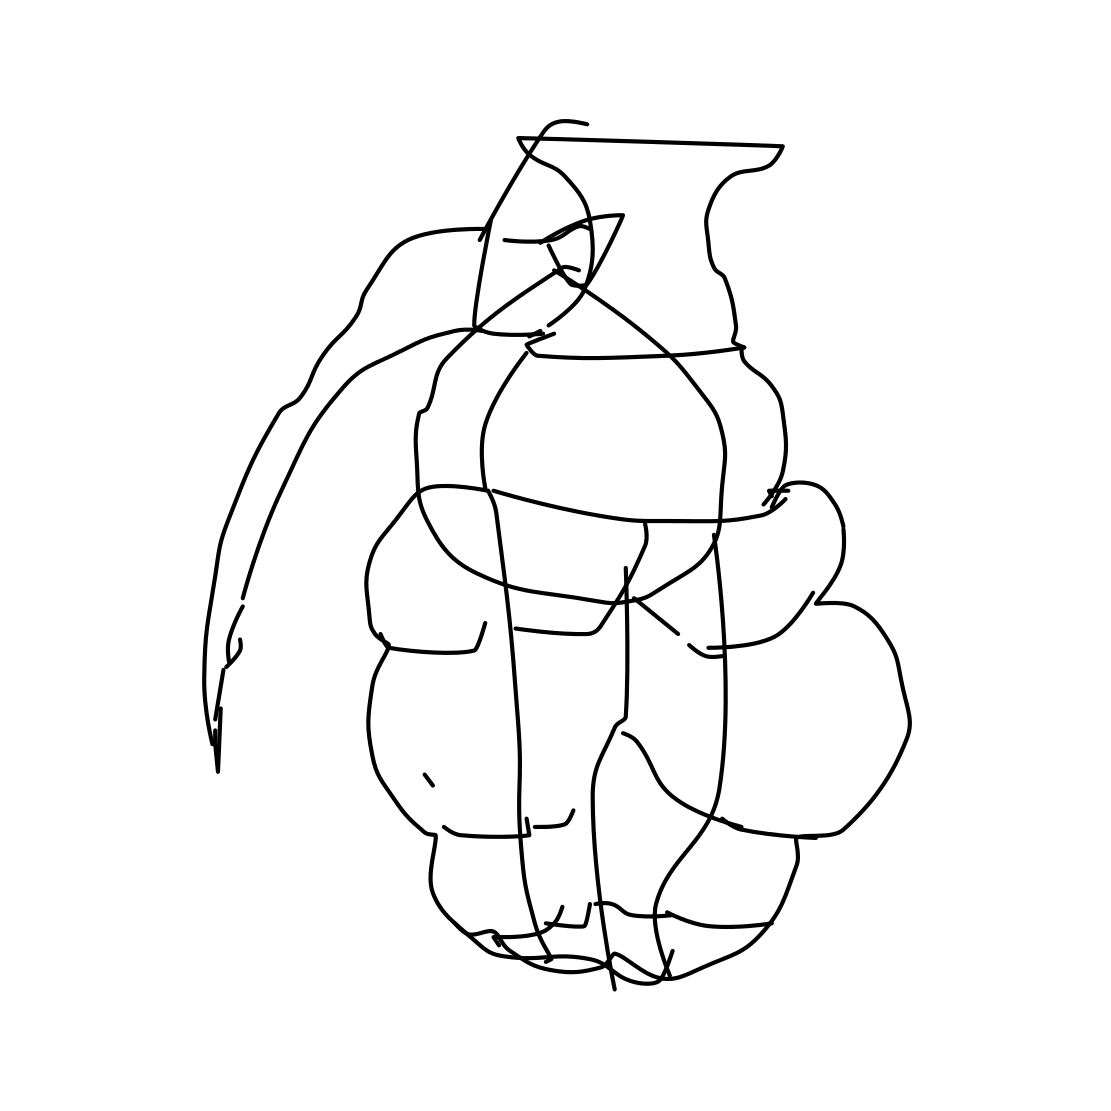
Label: grenade